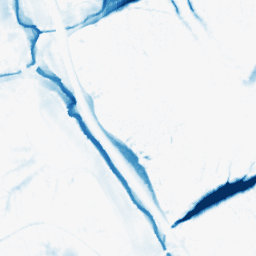
Category: morphological
Decomposition family: morphological_ellipse
Decomposition parameters: operation: closing
width: 30
height: 30
Upsampling method: bspline
Upsampling parameters: scale: 4
Upsampling scale: 4